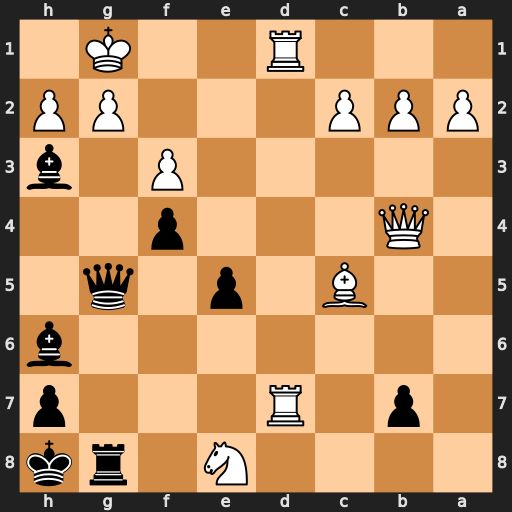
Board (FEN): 4N1rk/1p1R3p/7b/2B1p1q1/1Q3p2/5P1b/PPP3PP/3R2K1
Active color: b
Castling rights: -
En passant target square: -
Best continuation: Qxg2#